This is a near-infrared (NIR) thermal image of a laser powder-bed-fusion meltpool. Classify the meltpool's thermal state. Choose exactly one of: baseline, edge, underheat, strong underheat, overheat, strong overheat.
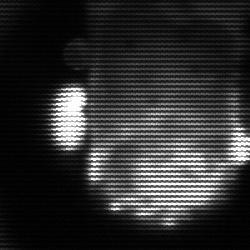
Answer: baseline